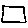
Label: square